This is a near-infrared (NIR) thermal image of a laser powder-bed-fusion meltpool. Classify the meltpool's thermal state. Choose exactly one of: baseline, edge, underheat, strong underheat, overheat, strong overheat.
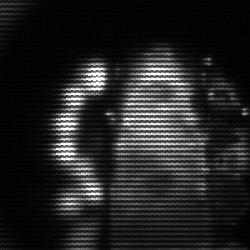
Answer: strong underheat